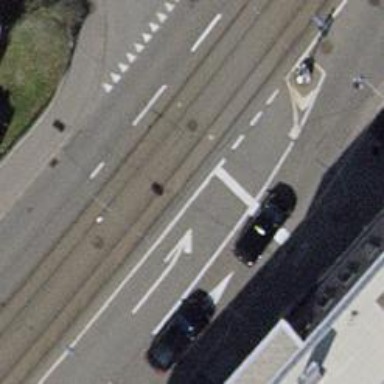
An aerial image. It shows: Road with traffic signals.